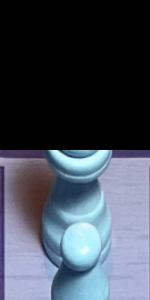
Label: Queen_White